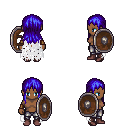
a pixel art fantasy rpg character, female body template, human, dark skin, white tattered cape, metal pants, blue unkempt hairstyle, leather bracers, maroon shoes, shield, four views (front, back, left, right), 2x2 character sprite sheet, small pixel art, hard edges, no anti-aliasing